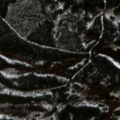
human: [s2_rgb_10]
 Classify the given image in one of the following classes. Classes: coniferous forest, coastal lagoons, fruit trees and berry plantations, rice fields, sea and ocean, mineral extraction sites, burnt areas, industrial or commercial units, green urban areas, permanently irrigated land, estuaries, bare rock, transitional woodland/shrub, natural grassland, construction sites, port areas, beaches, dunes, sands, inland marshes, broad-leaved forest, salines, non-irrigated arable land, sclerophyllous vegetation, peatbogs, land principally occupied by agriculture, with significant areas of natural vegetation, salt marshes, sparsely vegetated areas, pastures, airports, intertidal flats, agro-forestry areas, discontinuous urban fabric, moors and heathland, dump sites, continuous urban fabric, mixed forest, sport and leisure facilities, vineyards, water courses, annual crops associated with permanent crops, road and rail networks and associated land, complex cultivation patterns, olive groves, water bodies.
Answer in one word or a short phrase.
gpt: coniferous forest, transitional woodland/shrub